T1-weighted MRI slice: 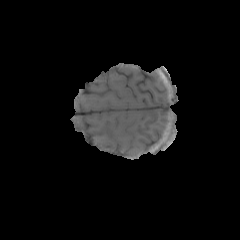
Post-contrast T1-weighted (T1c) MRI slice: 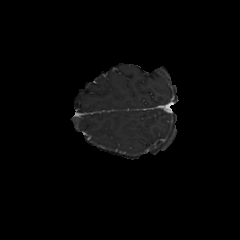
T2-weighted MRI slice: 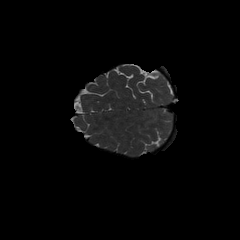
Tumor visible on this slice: no